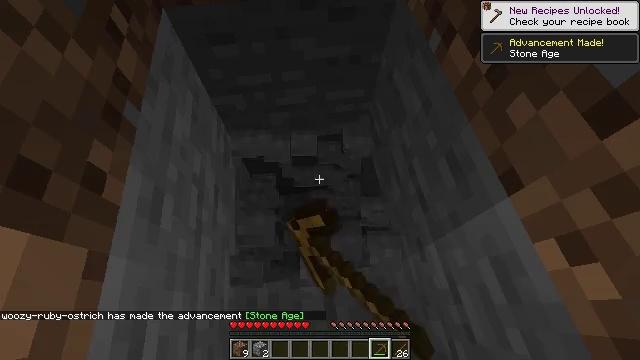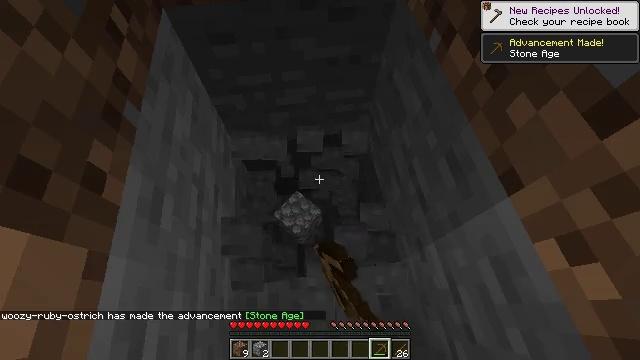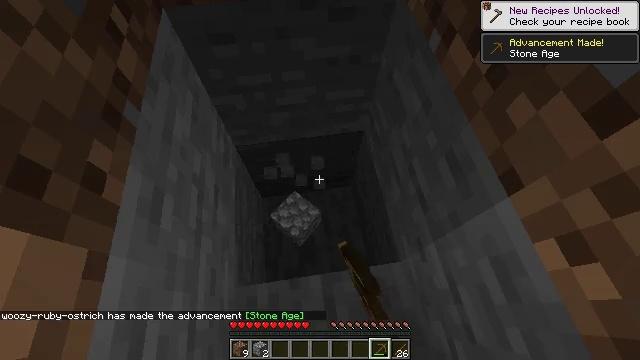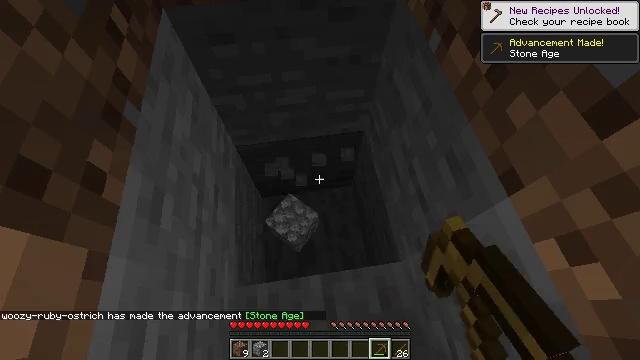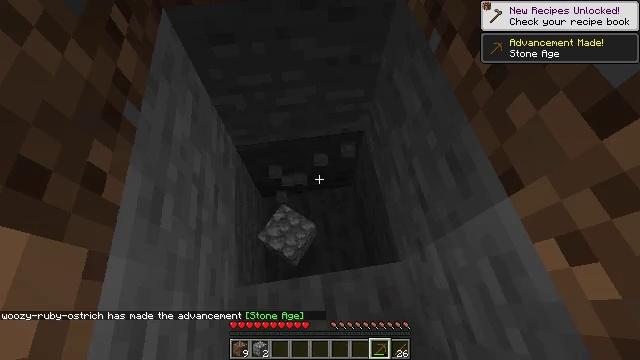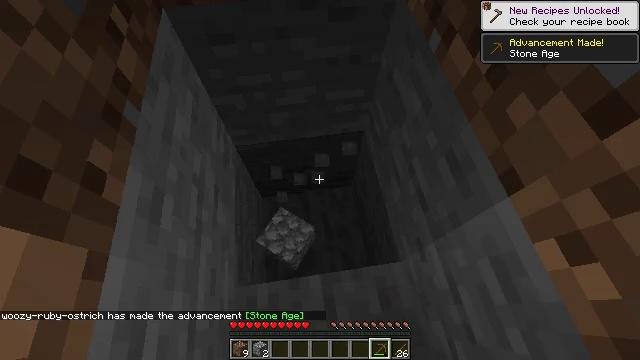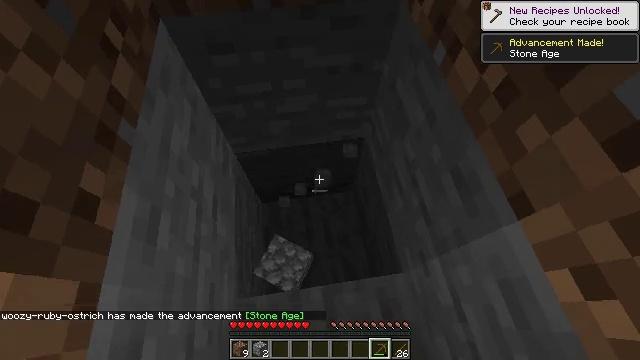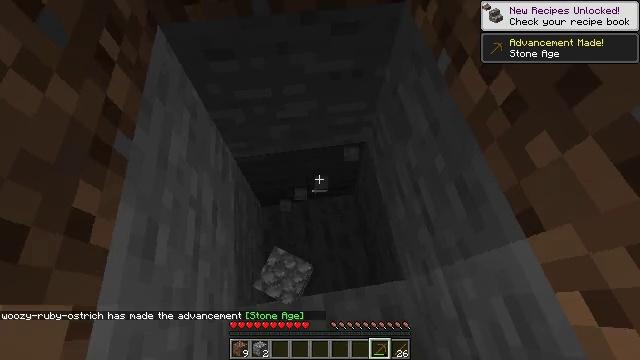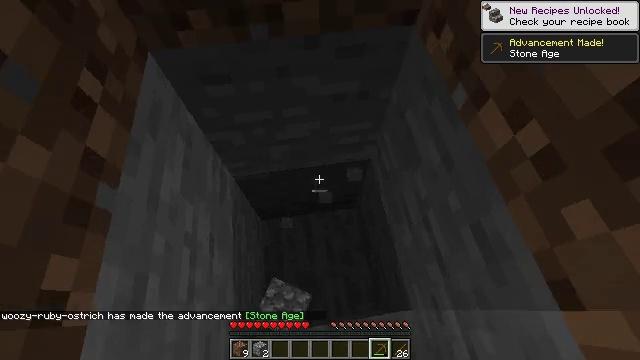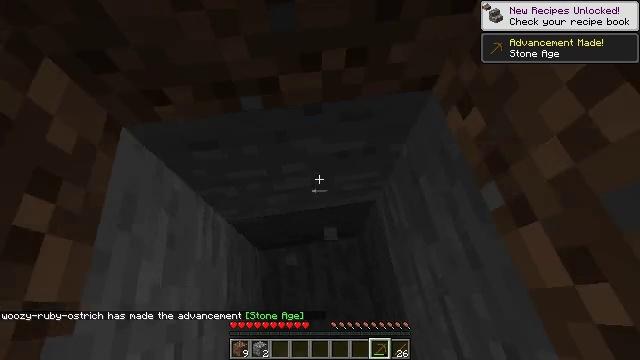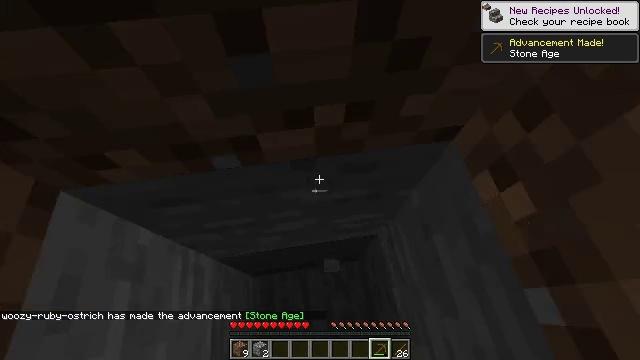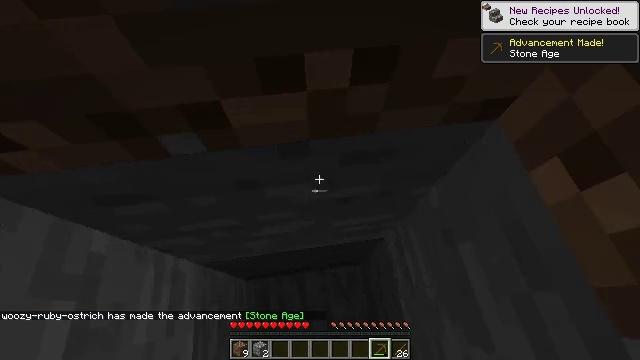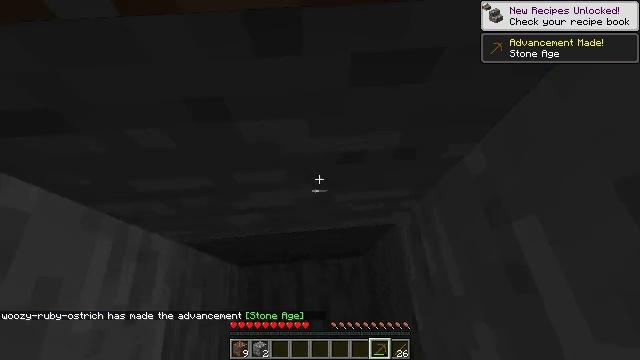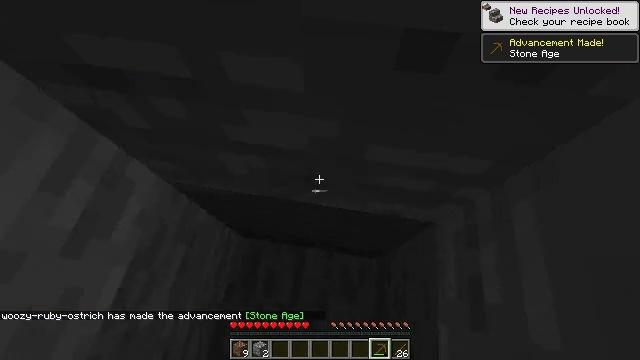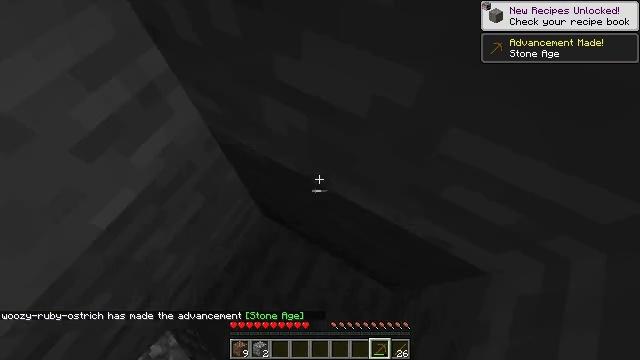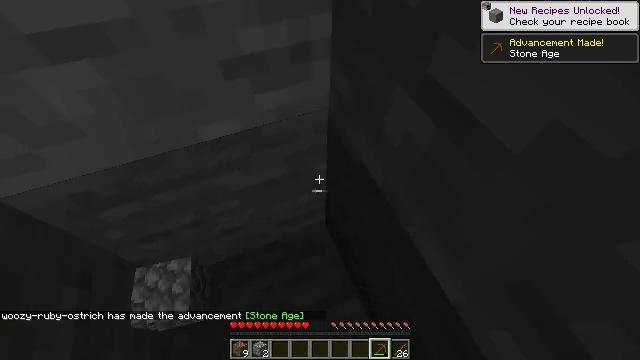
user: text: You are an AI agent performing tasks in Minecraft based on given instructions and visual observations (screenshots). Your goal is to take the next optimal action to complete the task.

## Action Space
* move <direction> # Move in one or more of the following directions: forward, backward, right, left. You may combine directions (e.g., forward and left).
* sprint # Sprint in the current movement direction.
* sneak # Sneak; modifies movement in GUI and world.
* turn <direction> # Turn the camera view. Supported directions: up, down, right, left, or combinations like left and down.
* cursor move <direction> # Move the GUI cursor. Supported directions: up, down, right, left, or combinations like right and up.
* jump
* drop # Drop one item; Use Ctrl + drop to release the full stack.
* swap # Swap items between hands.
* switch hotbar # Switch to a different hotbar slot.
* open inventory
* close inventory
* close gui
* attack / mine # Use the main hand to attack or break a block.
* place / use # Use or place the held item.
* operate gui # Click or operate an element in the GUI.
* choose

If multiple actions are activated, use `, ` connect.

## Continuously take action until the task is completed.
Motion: motion action
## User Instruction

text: Open crafting table and combine materials to craft a stone pickaxe.
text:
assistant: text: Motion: attack / mine
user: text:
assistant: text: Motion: attack / mine
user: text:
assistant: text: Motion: attack / mine
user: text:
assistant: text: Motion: attack / mine
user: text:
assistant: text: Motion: attack / mine
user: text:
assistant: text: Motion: move forward
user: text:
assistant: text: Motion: move forward
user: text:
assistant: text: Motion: move forward
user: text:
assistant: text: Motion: move forward
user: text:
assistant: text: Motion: move forward
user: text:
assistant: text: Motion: no_op
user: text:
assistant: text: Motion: turn left and down
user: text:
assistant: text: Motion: turn left
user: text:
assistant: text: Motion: turn left and up
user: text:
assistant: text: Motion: turn left and up
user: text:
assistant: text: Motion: turn left and up
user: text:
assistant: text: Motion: move forward and move left, turn left and up
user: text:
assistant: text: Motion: move forward and move left, turn left and up
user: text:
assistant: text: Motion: move forward and move left, turn left, jump
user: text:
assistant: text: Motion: move forward and move left, jump
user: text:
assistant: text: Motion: move forward and move left, jump
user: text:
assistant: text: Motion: move forward and move left, jump
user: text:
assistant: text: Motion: move forward, turn right, jump
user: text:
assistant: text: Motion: move forward, turn right
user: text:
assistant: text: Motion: move forward, turn left and up
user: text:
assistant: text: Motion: move forward, turn left and up
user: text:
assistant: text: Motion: move forward, turn left and up
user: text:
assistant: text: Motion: move forward, turn up, jump
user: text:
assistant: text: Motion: move forward, turn up, jump
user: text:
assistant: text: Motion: move forward, turn left and up, jump